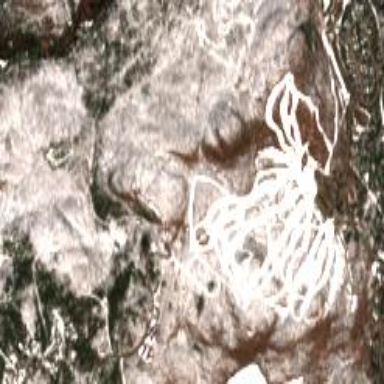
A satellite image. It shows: Area designated for winter sports.